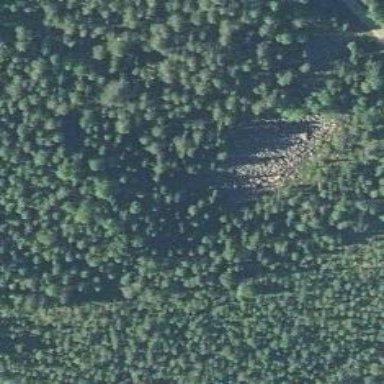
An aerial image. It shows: Landscape of bare rock.